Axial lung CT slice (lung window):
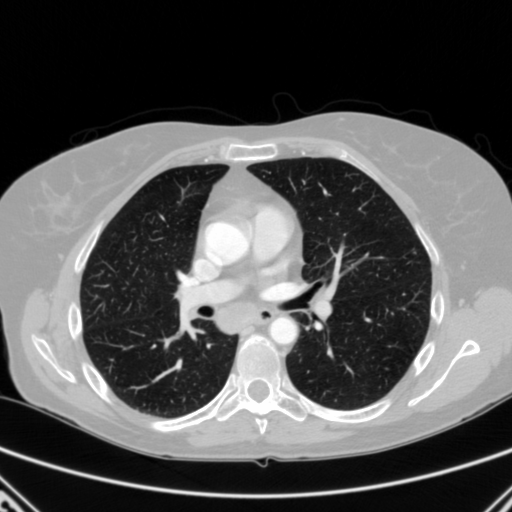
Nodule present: no